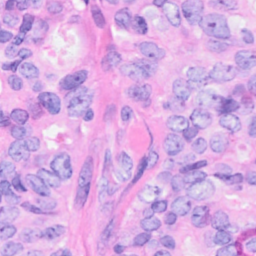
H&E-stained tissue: Breast